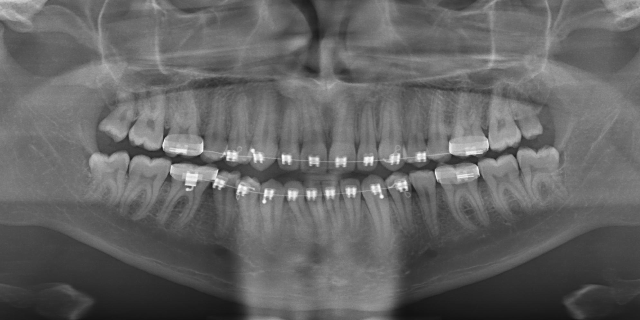
adult